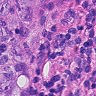
Metastatic tissue present: yes